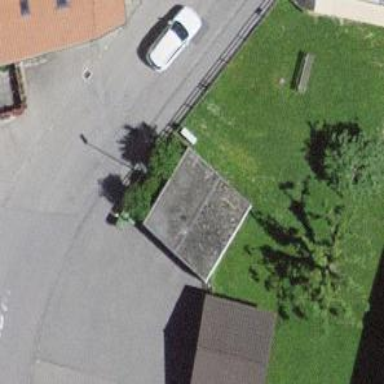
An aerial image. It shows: Garage building.